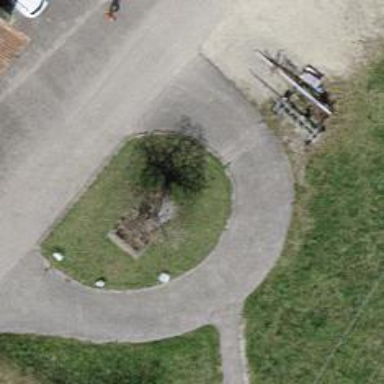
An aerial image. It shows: Beautiful fountain.